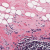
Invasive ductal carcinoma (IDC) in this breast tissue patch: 0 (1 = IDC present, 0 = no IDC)